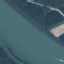
Land use / land cover class: River